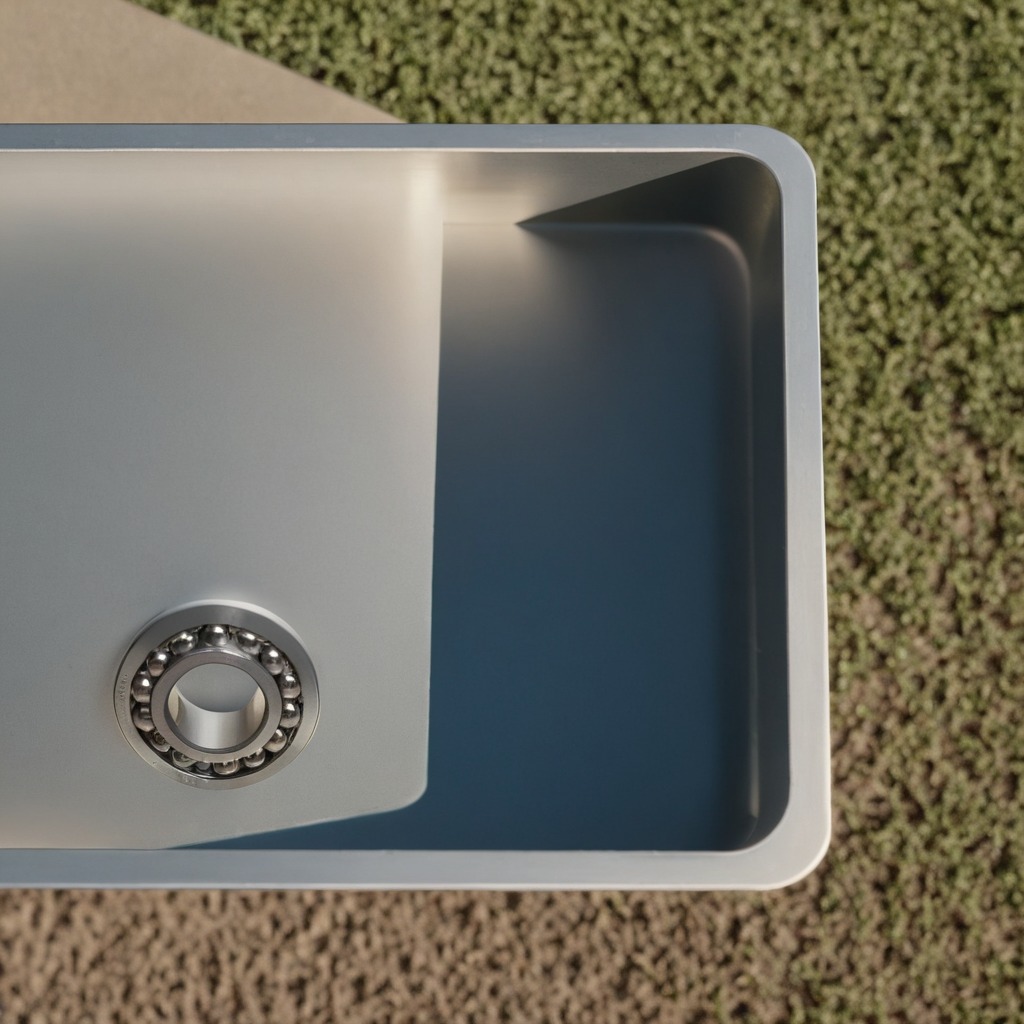
A metal ball bearing is lying on a clean utility table in a temporary outdoor tool station afternoon light present textured surface.